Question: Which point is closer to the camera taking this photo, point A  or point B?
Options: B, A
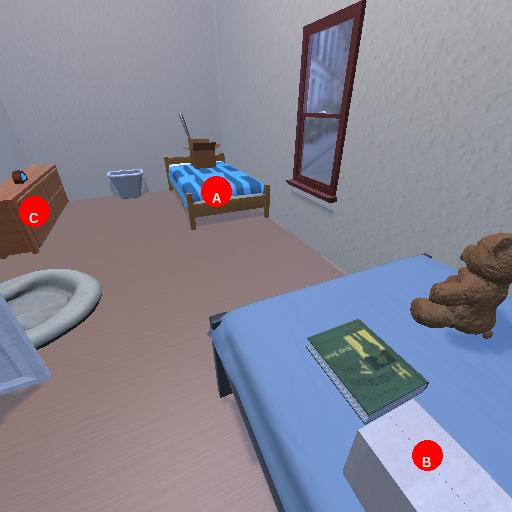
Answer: B